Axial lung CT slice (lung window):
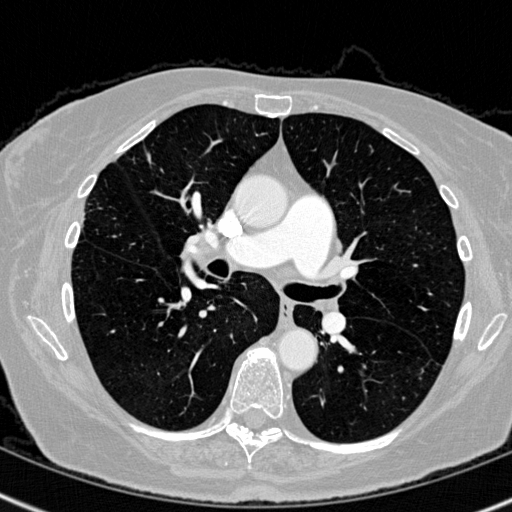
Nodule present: no